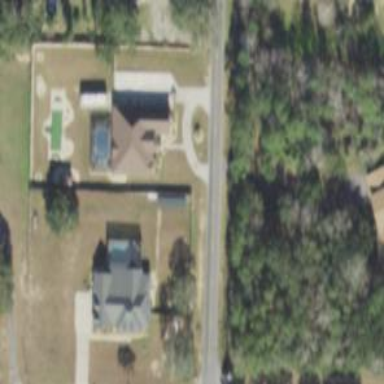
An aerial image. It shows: Driveway.